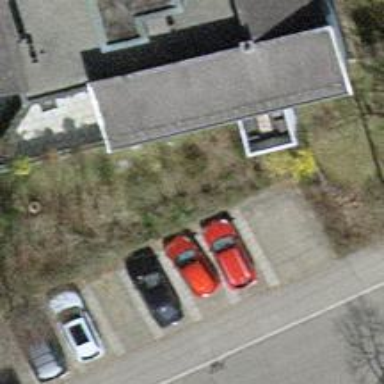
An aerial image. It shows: Car sharing facility.